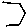
Label: hexagon